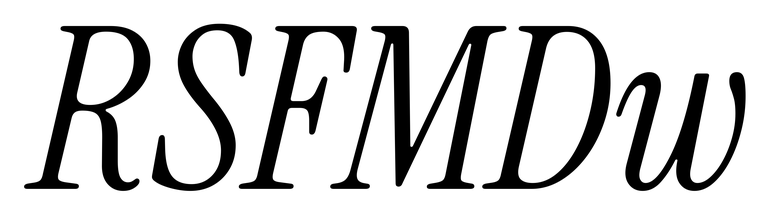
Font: InstrumentSerif-Italic